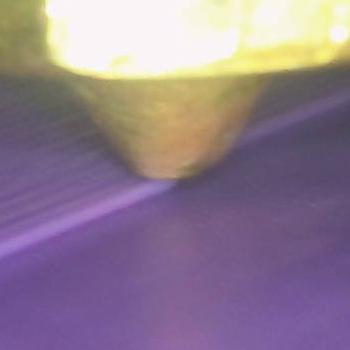
Flow rate: 54%